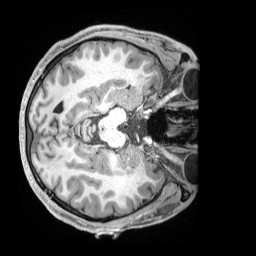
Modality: T1w
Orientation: axial
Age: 23
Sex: male
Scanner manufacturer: siemens
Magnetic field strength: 3 T
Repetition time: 2.4 s
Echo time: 0.00226 s